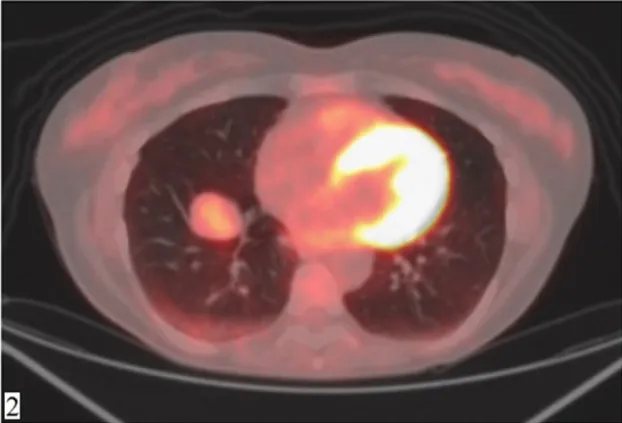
FDG-PET showing mild contrast uptake at the level of the nodule (SUV max 2.8).
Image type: radiology (pet)